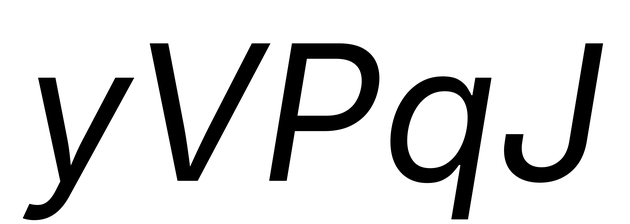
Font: Inter-Italic_Italic